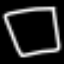
Label: square